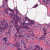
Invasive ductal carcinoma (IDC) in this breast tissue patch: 1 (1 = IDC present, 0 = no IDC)